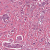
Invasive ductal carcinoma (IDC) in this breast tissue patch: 1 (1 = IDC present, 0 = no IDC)